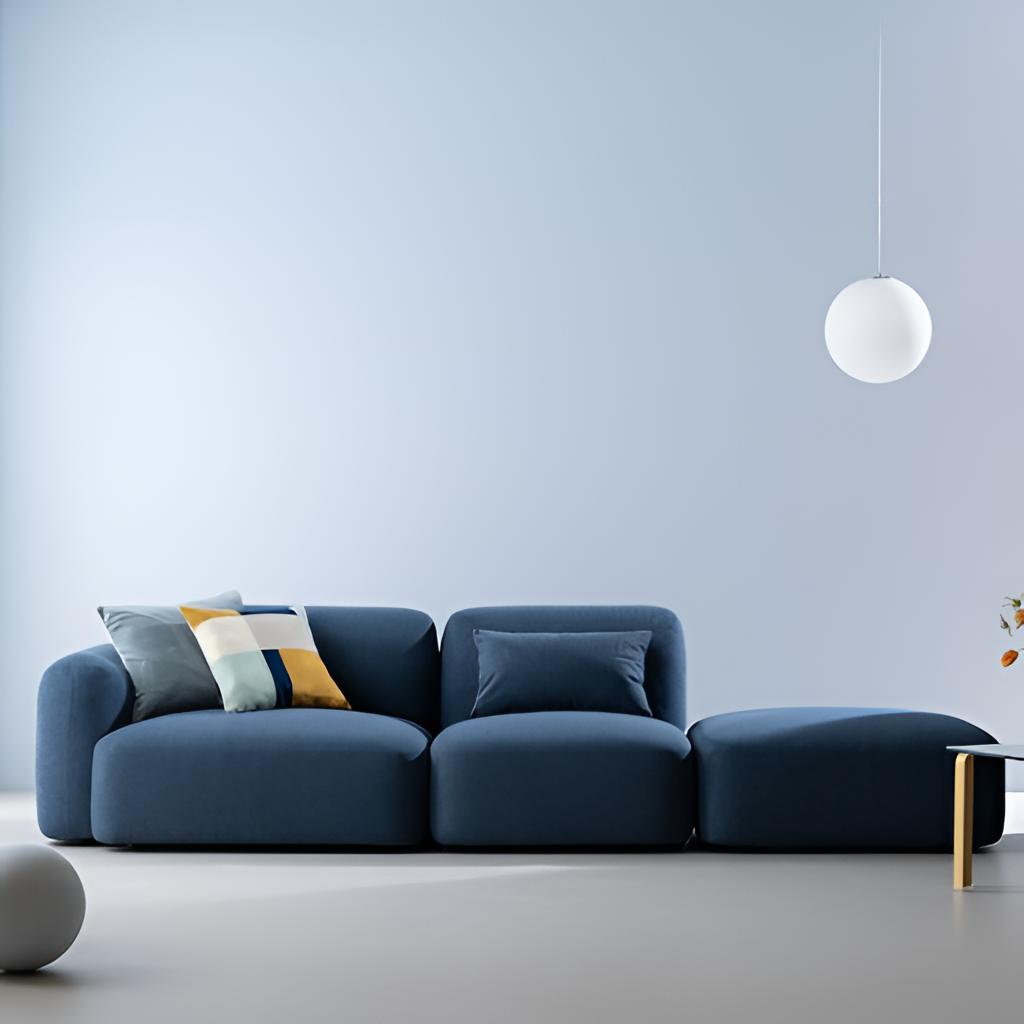
living room, blue fabric sofa, concrete flooring, with smooth pattern, blue paint wallpaper, with solid pattern, contemporary